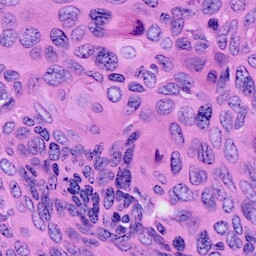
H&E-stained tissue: Cervix